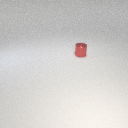
small red metal cylinder